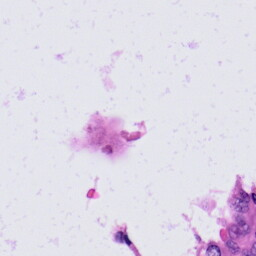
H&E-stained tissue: Skin